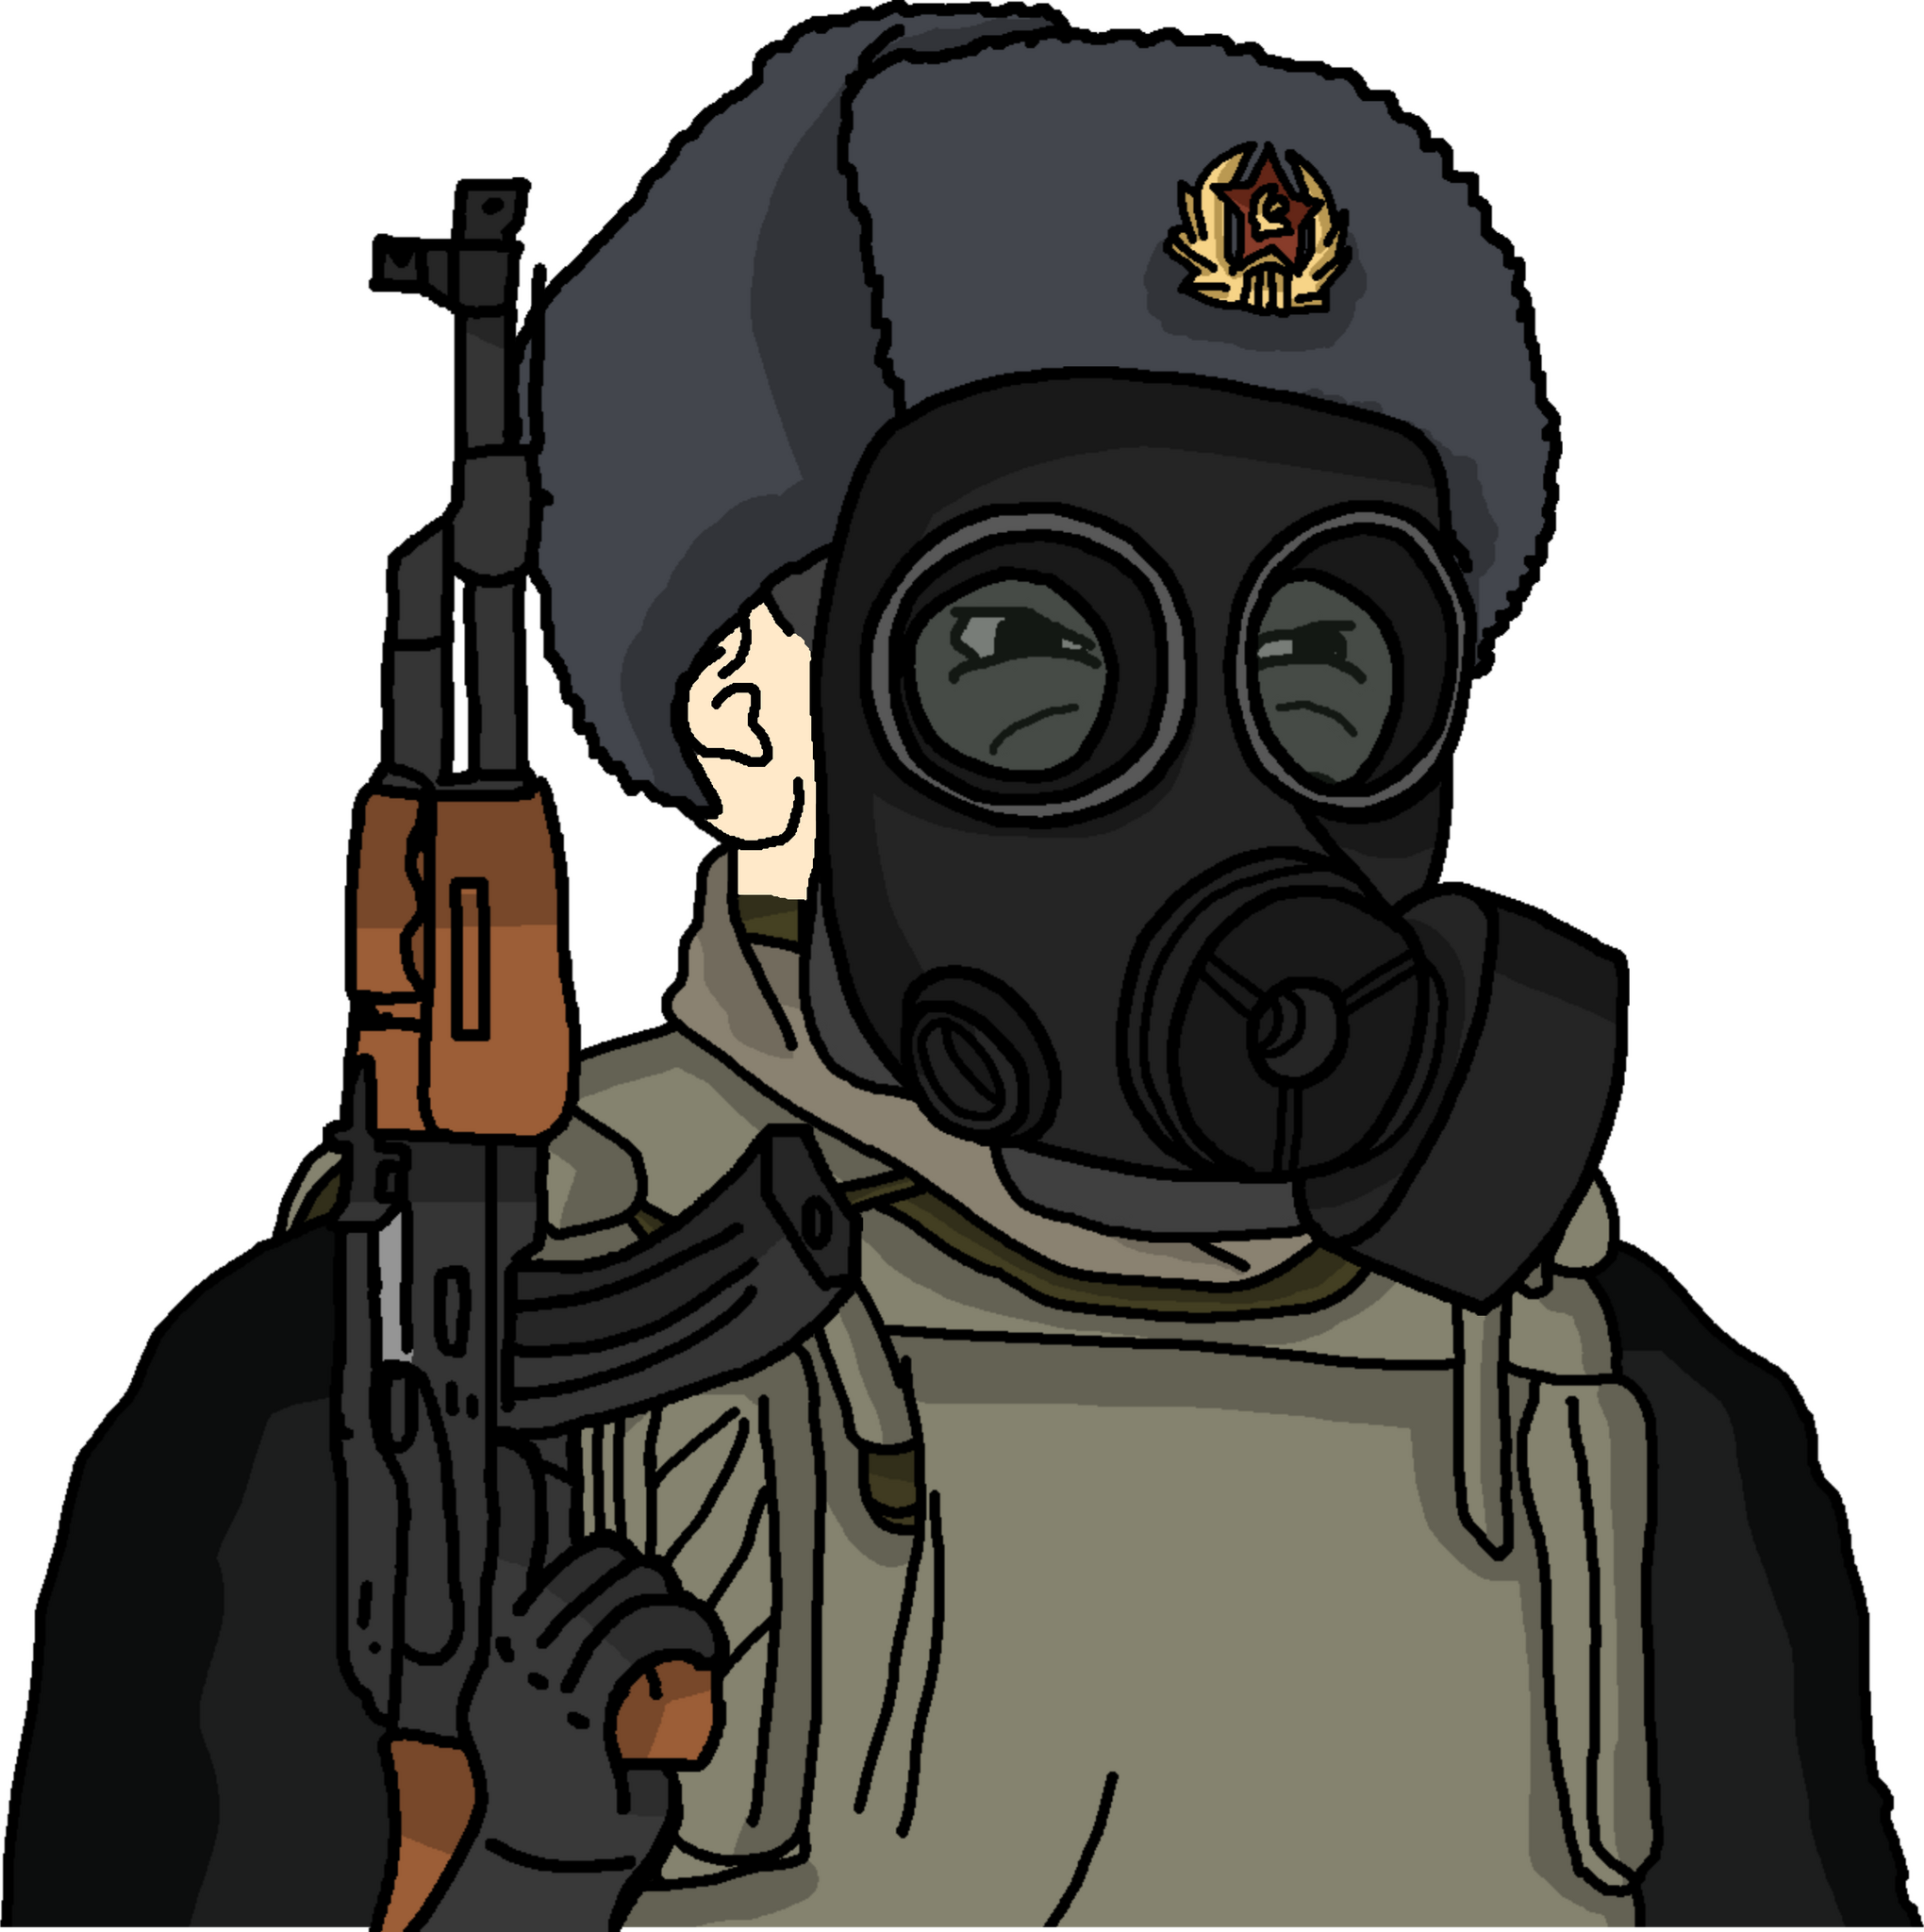
Label: 5_Grey_Chad